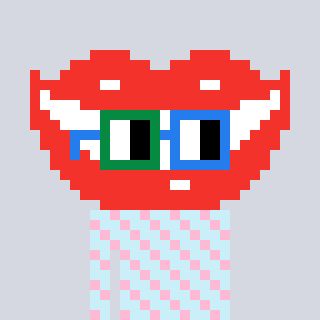
a pixel art character with square green and blue glasses, a smile-shaped head and a cold-colored body on a cool background